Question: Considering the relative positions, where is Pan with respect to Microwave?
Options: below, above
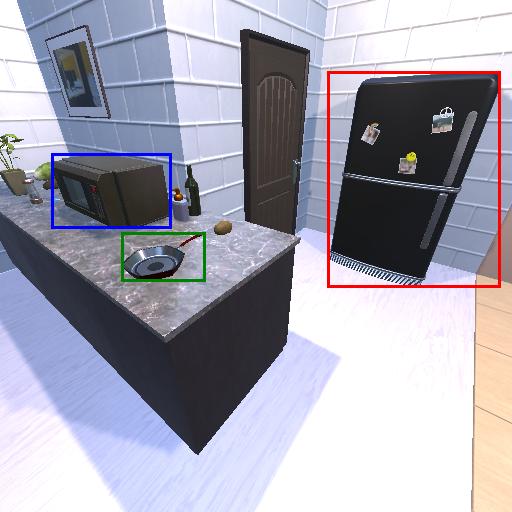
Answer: below